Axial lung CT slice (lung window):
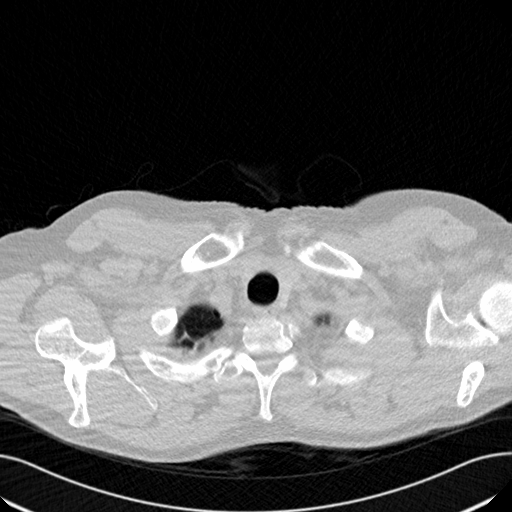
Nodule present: no